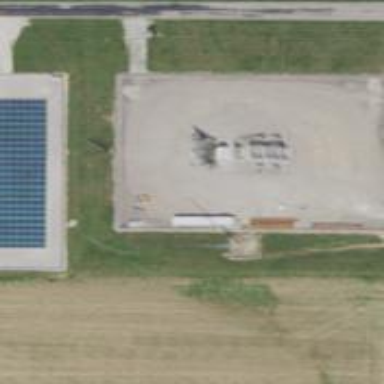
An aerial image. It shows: Power substation.